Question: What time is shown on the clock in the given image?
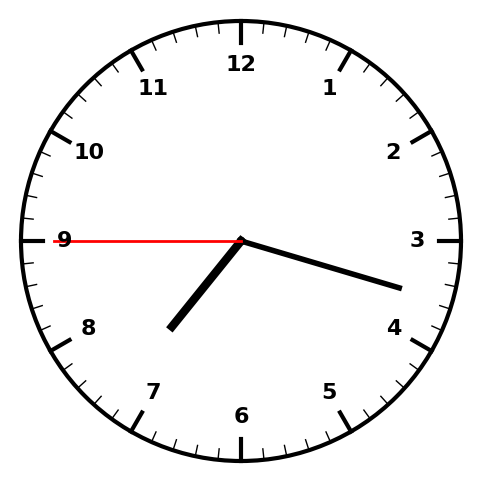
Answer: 07:17:45